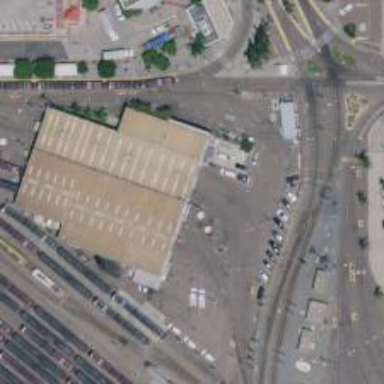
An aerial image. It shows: Light rail tunnel with electrified contact line passing through building passage in service yard.